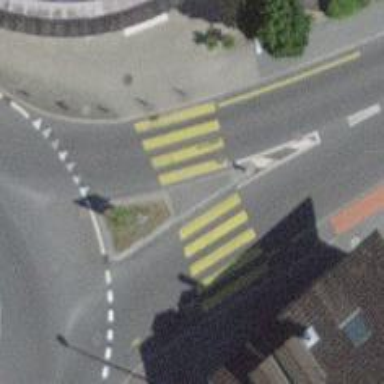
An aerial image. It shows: Uncontrolled zebra crossing with central island. The crossing is marked with zebra stripes.